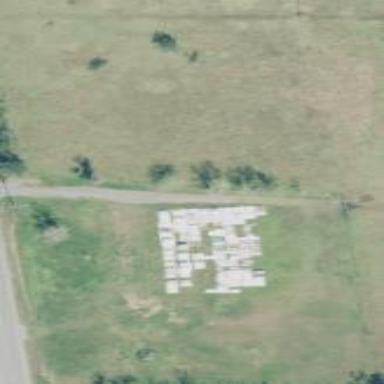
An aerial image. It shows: Cemetery.